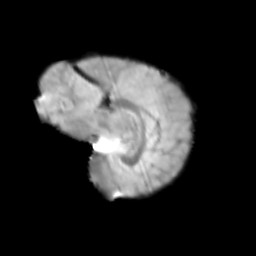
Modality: T2w
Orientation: sagittal
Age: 12
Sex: female
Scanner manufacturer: siemens
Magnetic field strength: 3 T
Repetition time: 3.8 s
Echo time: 0.07 s